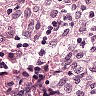
Metastatic tissue present: no